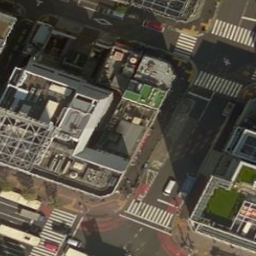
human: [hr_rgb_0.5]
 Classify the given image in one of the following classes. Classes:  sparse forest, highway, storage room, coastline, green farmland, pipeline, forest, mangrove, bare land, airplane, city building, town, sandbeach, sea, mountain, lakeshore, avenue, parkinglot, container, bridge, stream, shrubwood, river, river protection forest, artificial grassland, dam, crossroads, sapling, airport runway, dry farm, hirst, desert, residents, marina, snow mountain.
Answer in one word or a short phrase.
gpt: city building